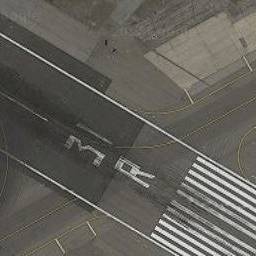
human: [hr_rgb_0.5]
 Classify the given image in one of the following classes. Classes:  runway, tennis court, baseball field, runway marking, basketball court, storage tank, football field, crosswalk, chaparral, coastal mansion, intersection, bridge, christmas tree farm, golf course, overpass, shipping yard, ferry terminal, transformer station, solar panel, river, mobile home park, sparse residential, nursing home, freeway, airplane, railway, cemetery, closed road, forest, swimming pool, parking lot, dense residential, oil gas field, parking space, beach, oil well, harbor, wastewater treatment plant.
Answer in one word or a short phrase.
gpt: runway